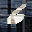
Label: 6